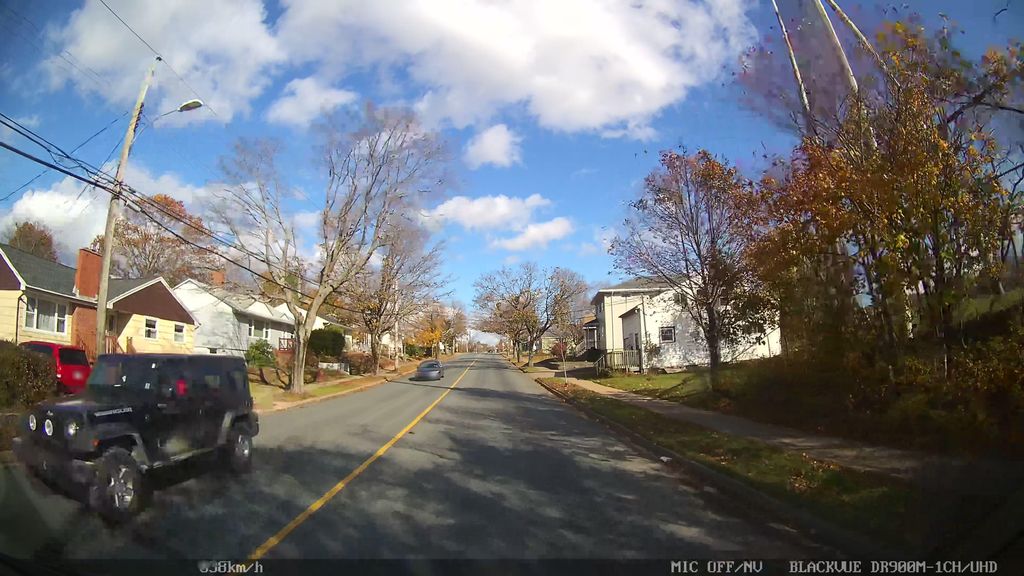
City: halifax